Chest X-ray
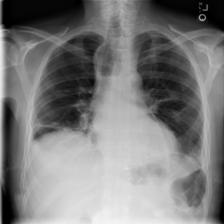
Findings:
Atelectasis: positive
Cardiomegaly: negative
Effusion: positive
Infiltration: negative
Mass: negative
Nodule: negative
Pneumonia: negative
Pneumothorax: positive
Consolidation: negative
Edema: negative
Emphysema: negative
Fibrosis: negative
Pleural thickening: negative
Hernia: negative